Question: In the following code, I'm trying to draw two lines: One with a subpixel width (0.5) and the other with 1px width:
'''
var img = new Bitmap(256, 256);
Graphics graphics = Graphics.FromImage(img);
graphics.SmoothingMode = SmoothingMode.AntiAlias;
// Draw a subpixel line (0.5 width)
graphics.DrawLine(new Pen(Color.Red, (float)0.5), 0, 100, 255, 110);
// Draw a single pixel line (1 width)
graphics.DrawLine(new Pen(Color.Red, (float)1), 0, 110, 255, 120);
img.Save(@"c: emp est.png", ImageFormat.Png);
graphics.Dispose();
img.Dispose();
'''
However, in the generated image, both lines appear the same width:

Is there a way for the top line to appear sub-pixel (0.5px)?
After some research, <URL>.
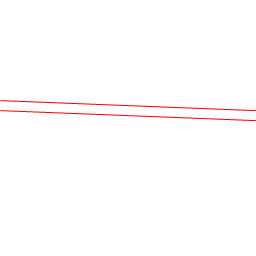
Answer: According to the <URL>,
> The Width property is set to the value specified in the width parameter. A width of 0 will result in the Pen drawing as if the width were 1.
It may be that that applies to any width less than one, not just widths that are precisely equal to 0.